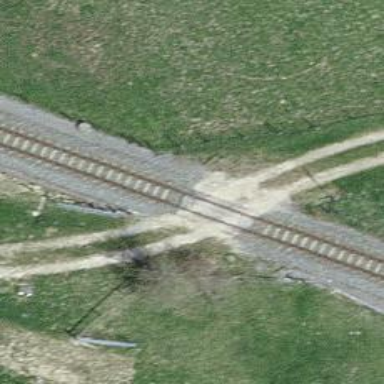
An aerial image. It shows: Level crossing along the railway.